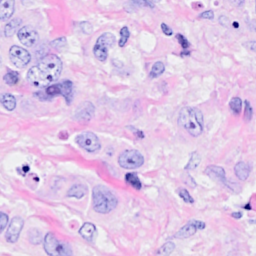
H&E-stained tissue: Breast